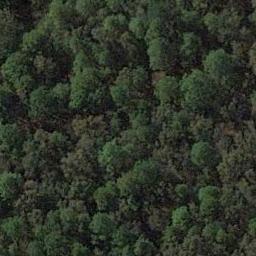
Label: forest